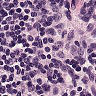
Metastatic tissue present: no